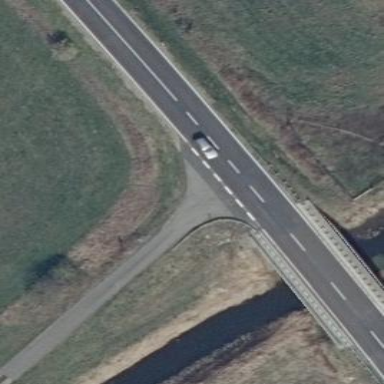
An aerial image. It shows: Man-made bridge.